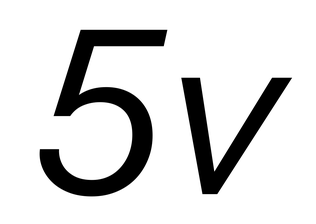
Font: InstrumentSans-Italic_Italic